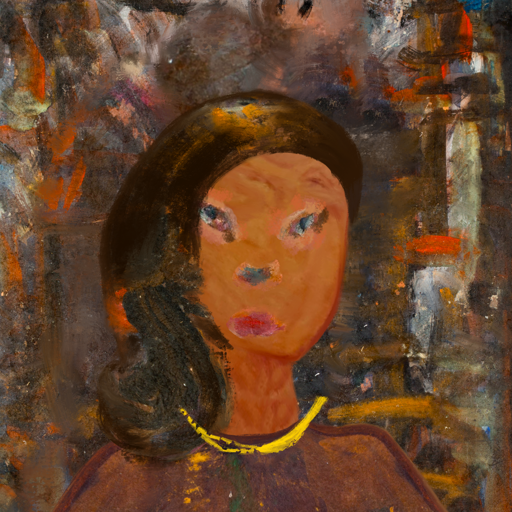
Background: GypsyQueen, Head And Neck Front: Pious_Lady, Face Front: Boggyland, Bust: Comrade, Hair Front: Gypsy_Queen, Head Accessory: Blank, Second Necklace: Blank, Necklace: Irani_1, Baby: Blank